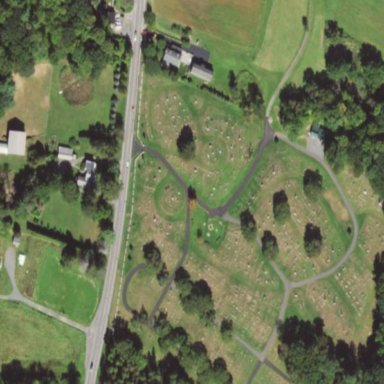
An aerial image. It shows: Cemetery or graveyard.